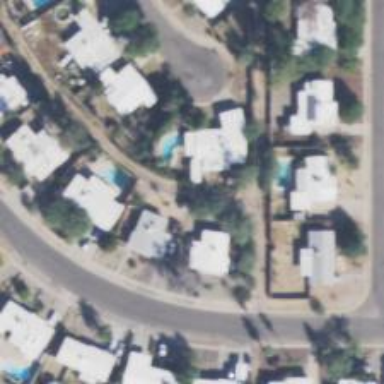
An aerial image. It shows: Alleyway designated as service road.